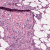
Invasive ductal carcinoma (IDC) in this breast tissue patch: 1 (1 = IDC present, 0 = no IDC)